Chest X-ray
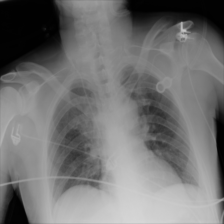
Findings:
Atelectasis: negative
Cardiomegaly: negative
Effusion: negative
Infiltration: negative
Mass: negative
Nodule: negative
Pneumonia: negative
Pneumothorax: negative
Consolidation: negative
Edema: negative
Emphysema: negative
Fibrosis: negative
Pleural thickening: negative
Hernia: negative